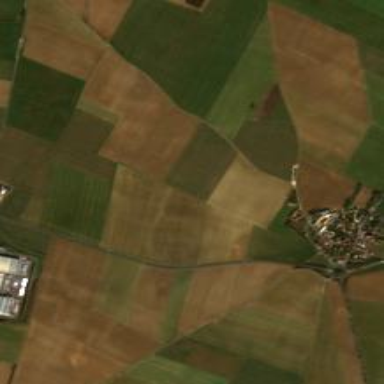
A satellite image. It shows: Farmland with wheat crops.